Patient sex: F
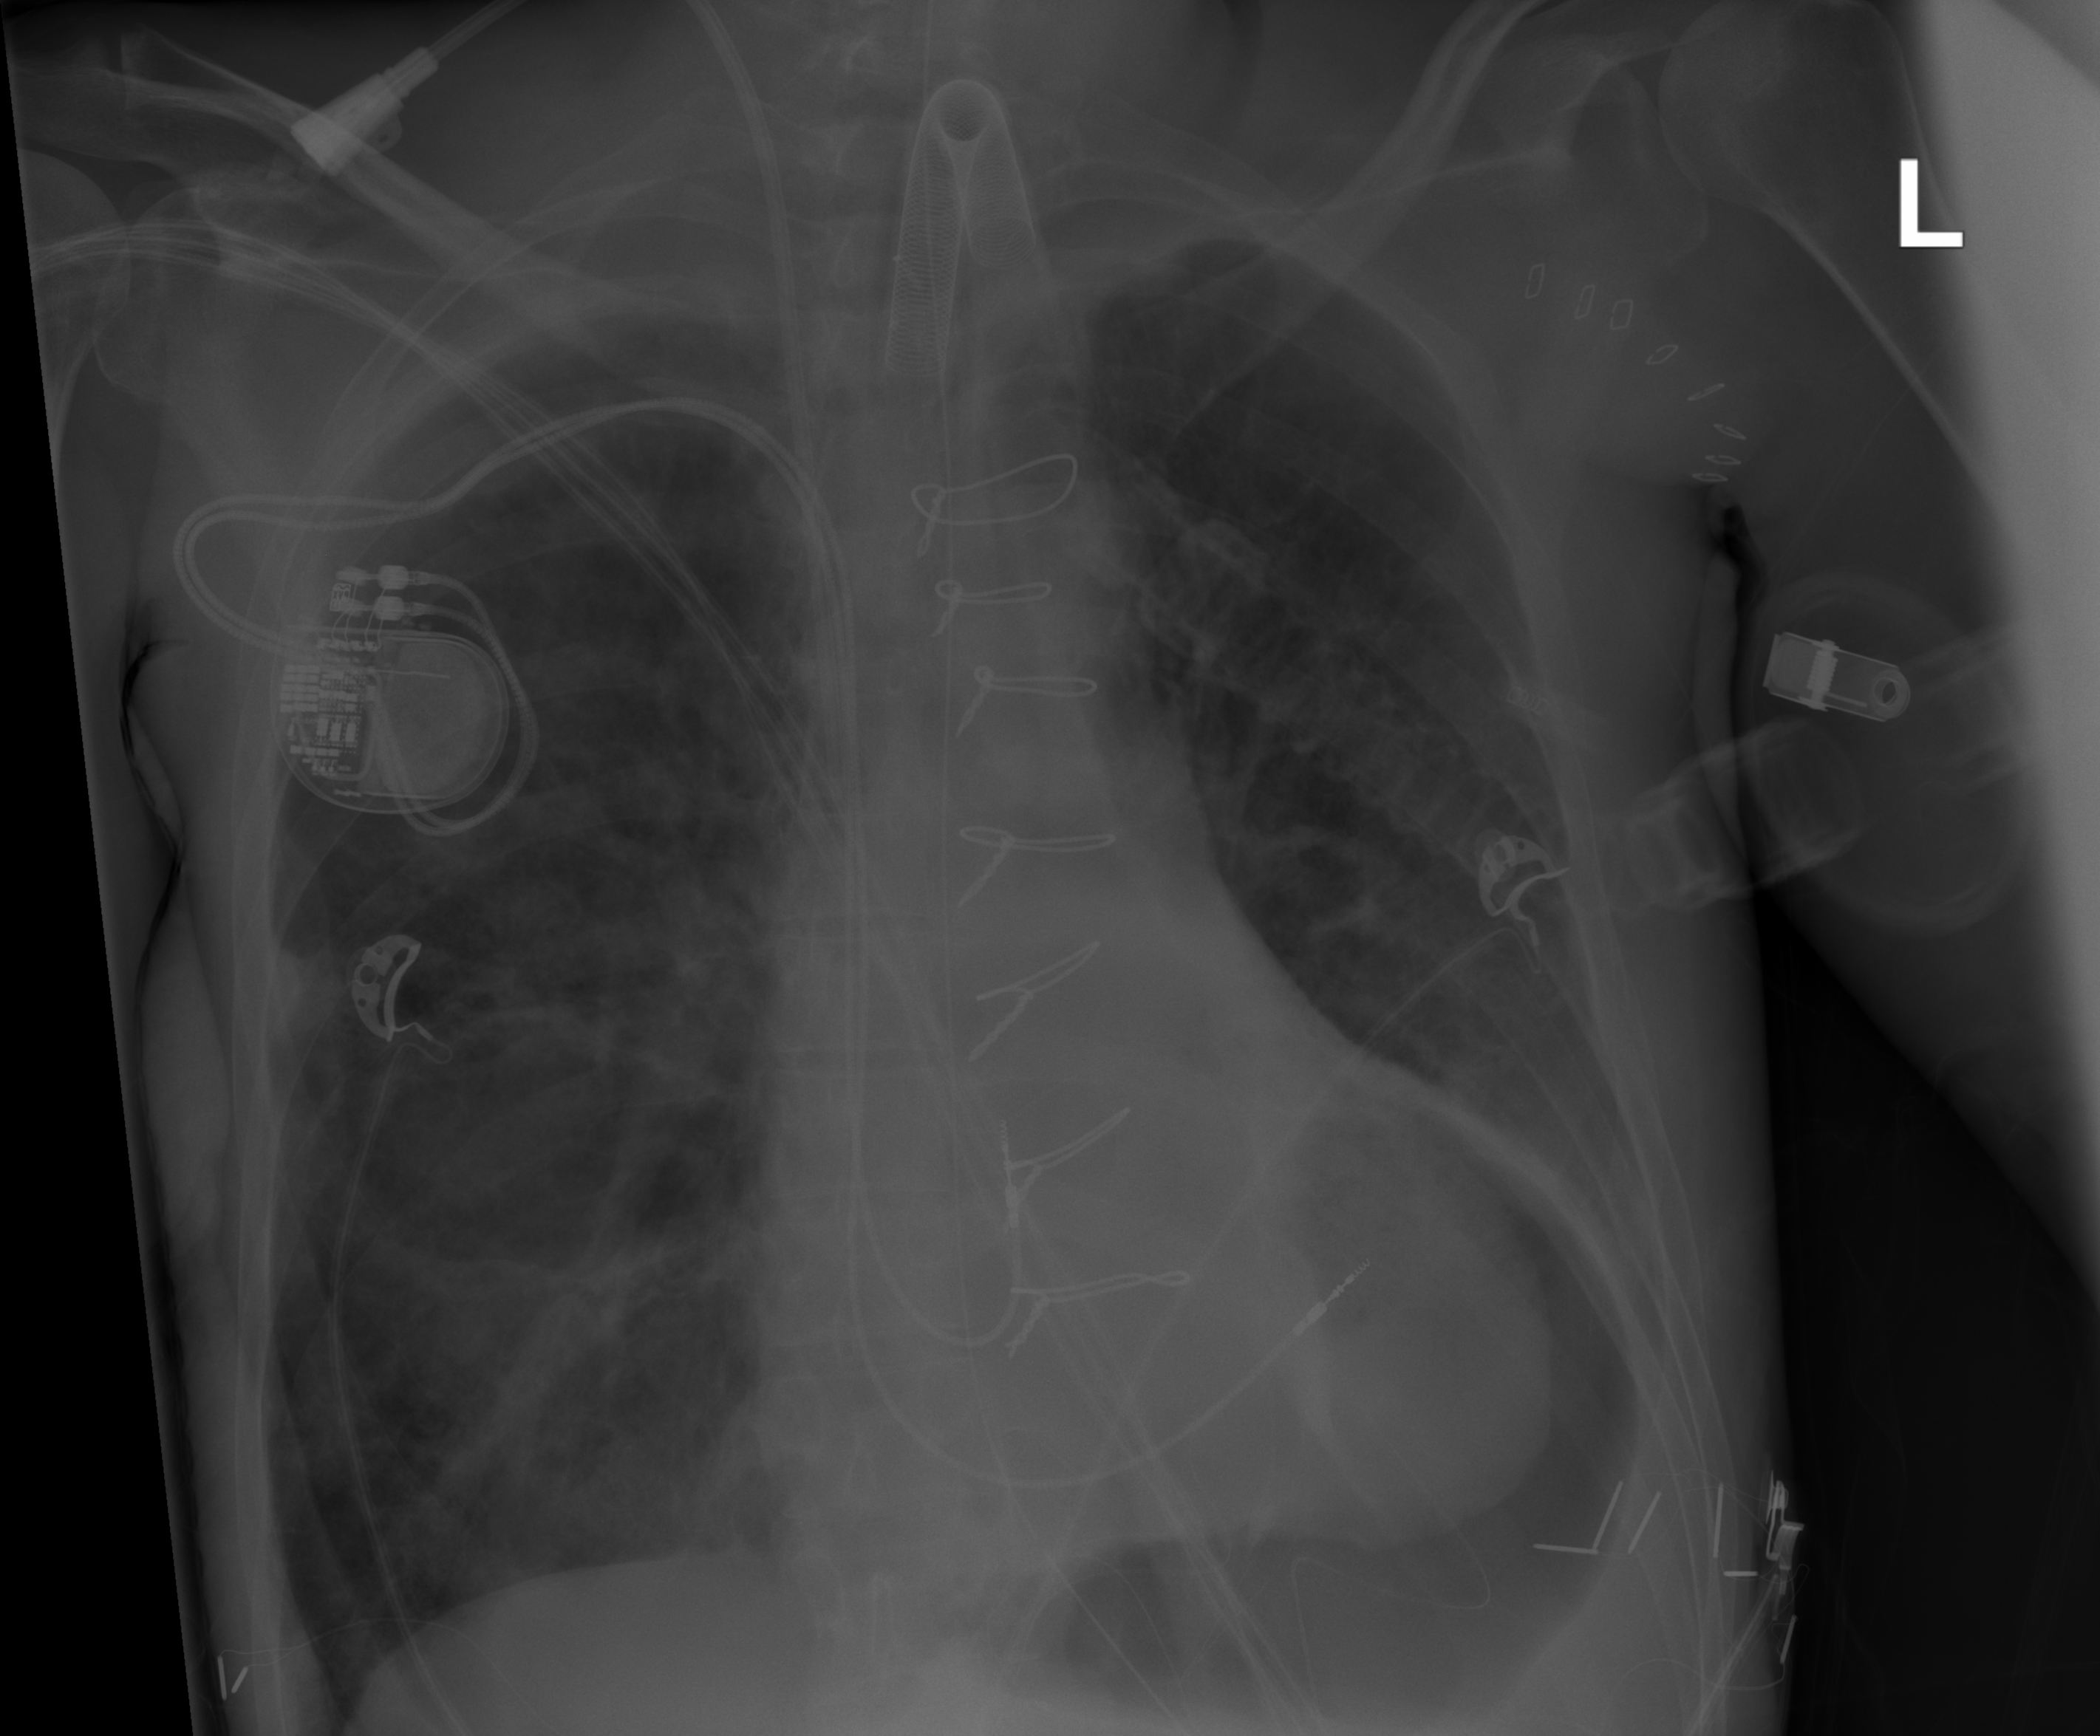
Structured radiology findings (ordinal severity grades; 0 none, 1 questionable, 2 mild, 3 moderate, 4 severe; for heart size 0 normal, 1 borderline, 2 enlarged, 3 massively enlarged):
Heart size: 0
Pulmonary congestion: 2
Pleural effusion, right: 0
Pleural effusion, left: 0
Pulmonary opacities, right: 2
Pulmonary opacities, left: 0
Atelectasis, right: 2
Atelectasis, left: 0